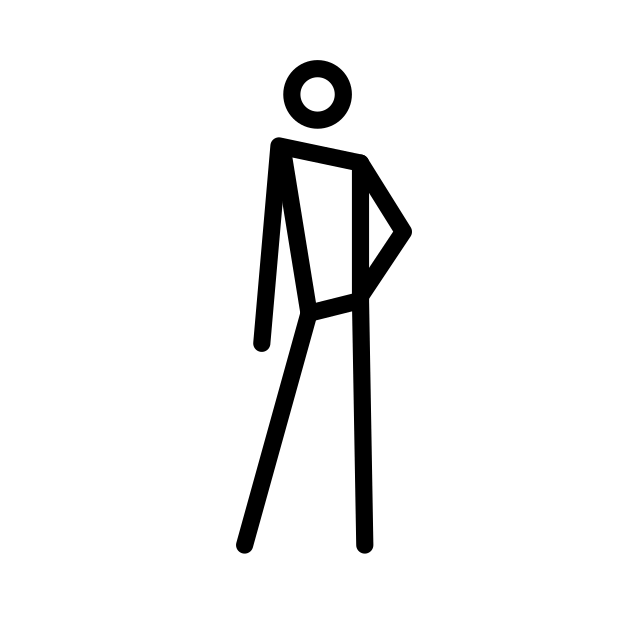
Emoji: 🯈
Name: stick figure leaning right
Unicode: 0x1fbc8